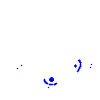
Particle: pion